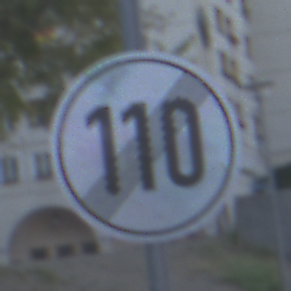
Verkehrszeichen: EndeGeschwindigkeit110
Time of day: SunriseSunset
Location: Outdoor (Urban)
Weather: Clear
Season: NotSpecified
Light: Natural